Question: After some 'cleaning' of a working app, the main window appears as designed in the 'MainWindow.xib'.
- - 'MainWindowViewController'- - - - 'File's Owner'
EDIT: Does the full error message give a clue? Why the NSApplication?
'''
*** Illegal NSTableView data source (<NSApplication: 0x100607ad0>).
'''
What am I missing? What should I check to resolve?
Image included to help visualize.

EDIT 2: (New info)
I deleted the 'data source' & 'delegate' connection from the table view and the error disappeared. The same IB designed window opens with an empty table view.
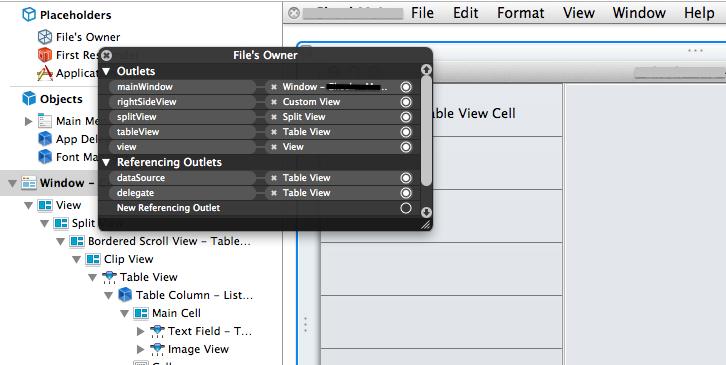
Answer: My 'project' is more complicated than the documentation covers. How to add a Window Controller to the Cocoa/Core Data template and utilize this controller is not easily found.
The most pronounced symptom was that the code in the intended controller was not being executed. The 2 required delegate methods were present. 'awakeFromNib' wasn't being called either.
After more research, it appears the 'missing link' is the (previously deleted) 'NSObject' set to the custom class of 'MainWindowViewController' or 'MainWindowController' in the nib file. I'm still looking for why this needs to be or why connecting to the File's Owner doesn't make the connection.
On the one hand, we can set the File's Owner to the custom class (MainWindow)ViewController or (Main)WindowController and connect the contained views to File's Owner. This doesn't work as I expected.
On the other hand, (apparently correct) we can add an NSObject to the MainMenu.xib file, set it's custom class to the (MainWindow)ViewController or (Main)WindowController and then connect outlets to the subviews to this object. The step of adding this object in IB is the only way I could find of connecting the window to the controller.